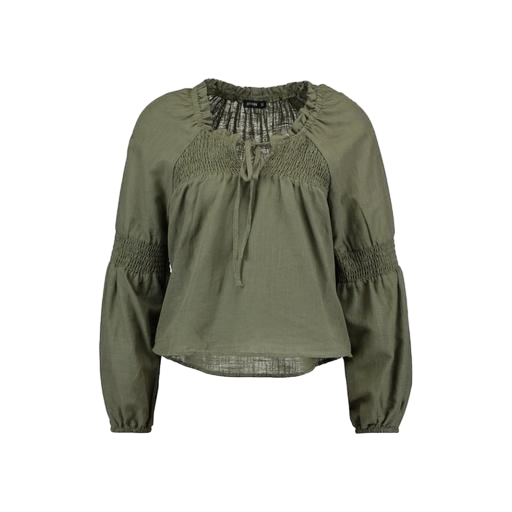
green washed smocked shoulder blouse, khaki blouse, blouse green, white background